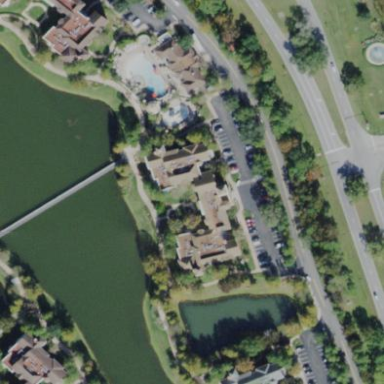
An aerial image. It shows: Hotel building.